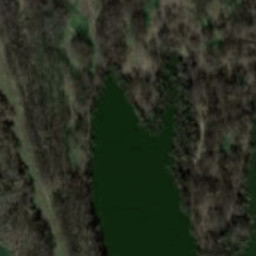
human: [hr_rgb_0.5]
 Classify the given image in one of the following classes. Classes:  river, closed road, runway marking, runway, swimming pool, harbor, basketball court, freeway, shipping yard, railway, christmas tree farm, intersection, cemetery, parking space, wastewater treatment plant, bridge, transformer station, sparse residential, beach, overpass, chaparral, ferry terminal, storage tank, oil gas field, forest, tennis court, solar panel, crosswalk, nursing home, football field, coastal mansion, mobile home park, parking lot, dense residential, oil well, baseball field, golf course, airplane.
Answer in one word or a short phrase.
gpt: river